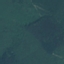
Land use / land cover class: Forest